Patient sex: M
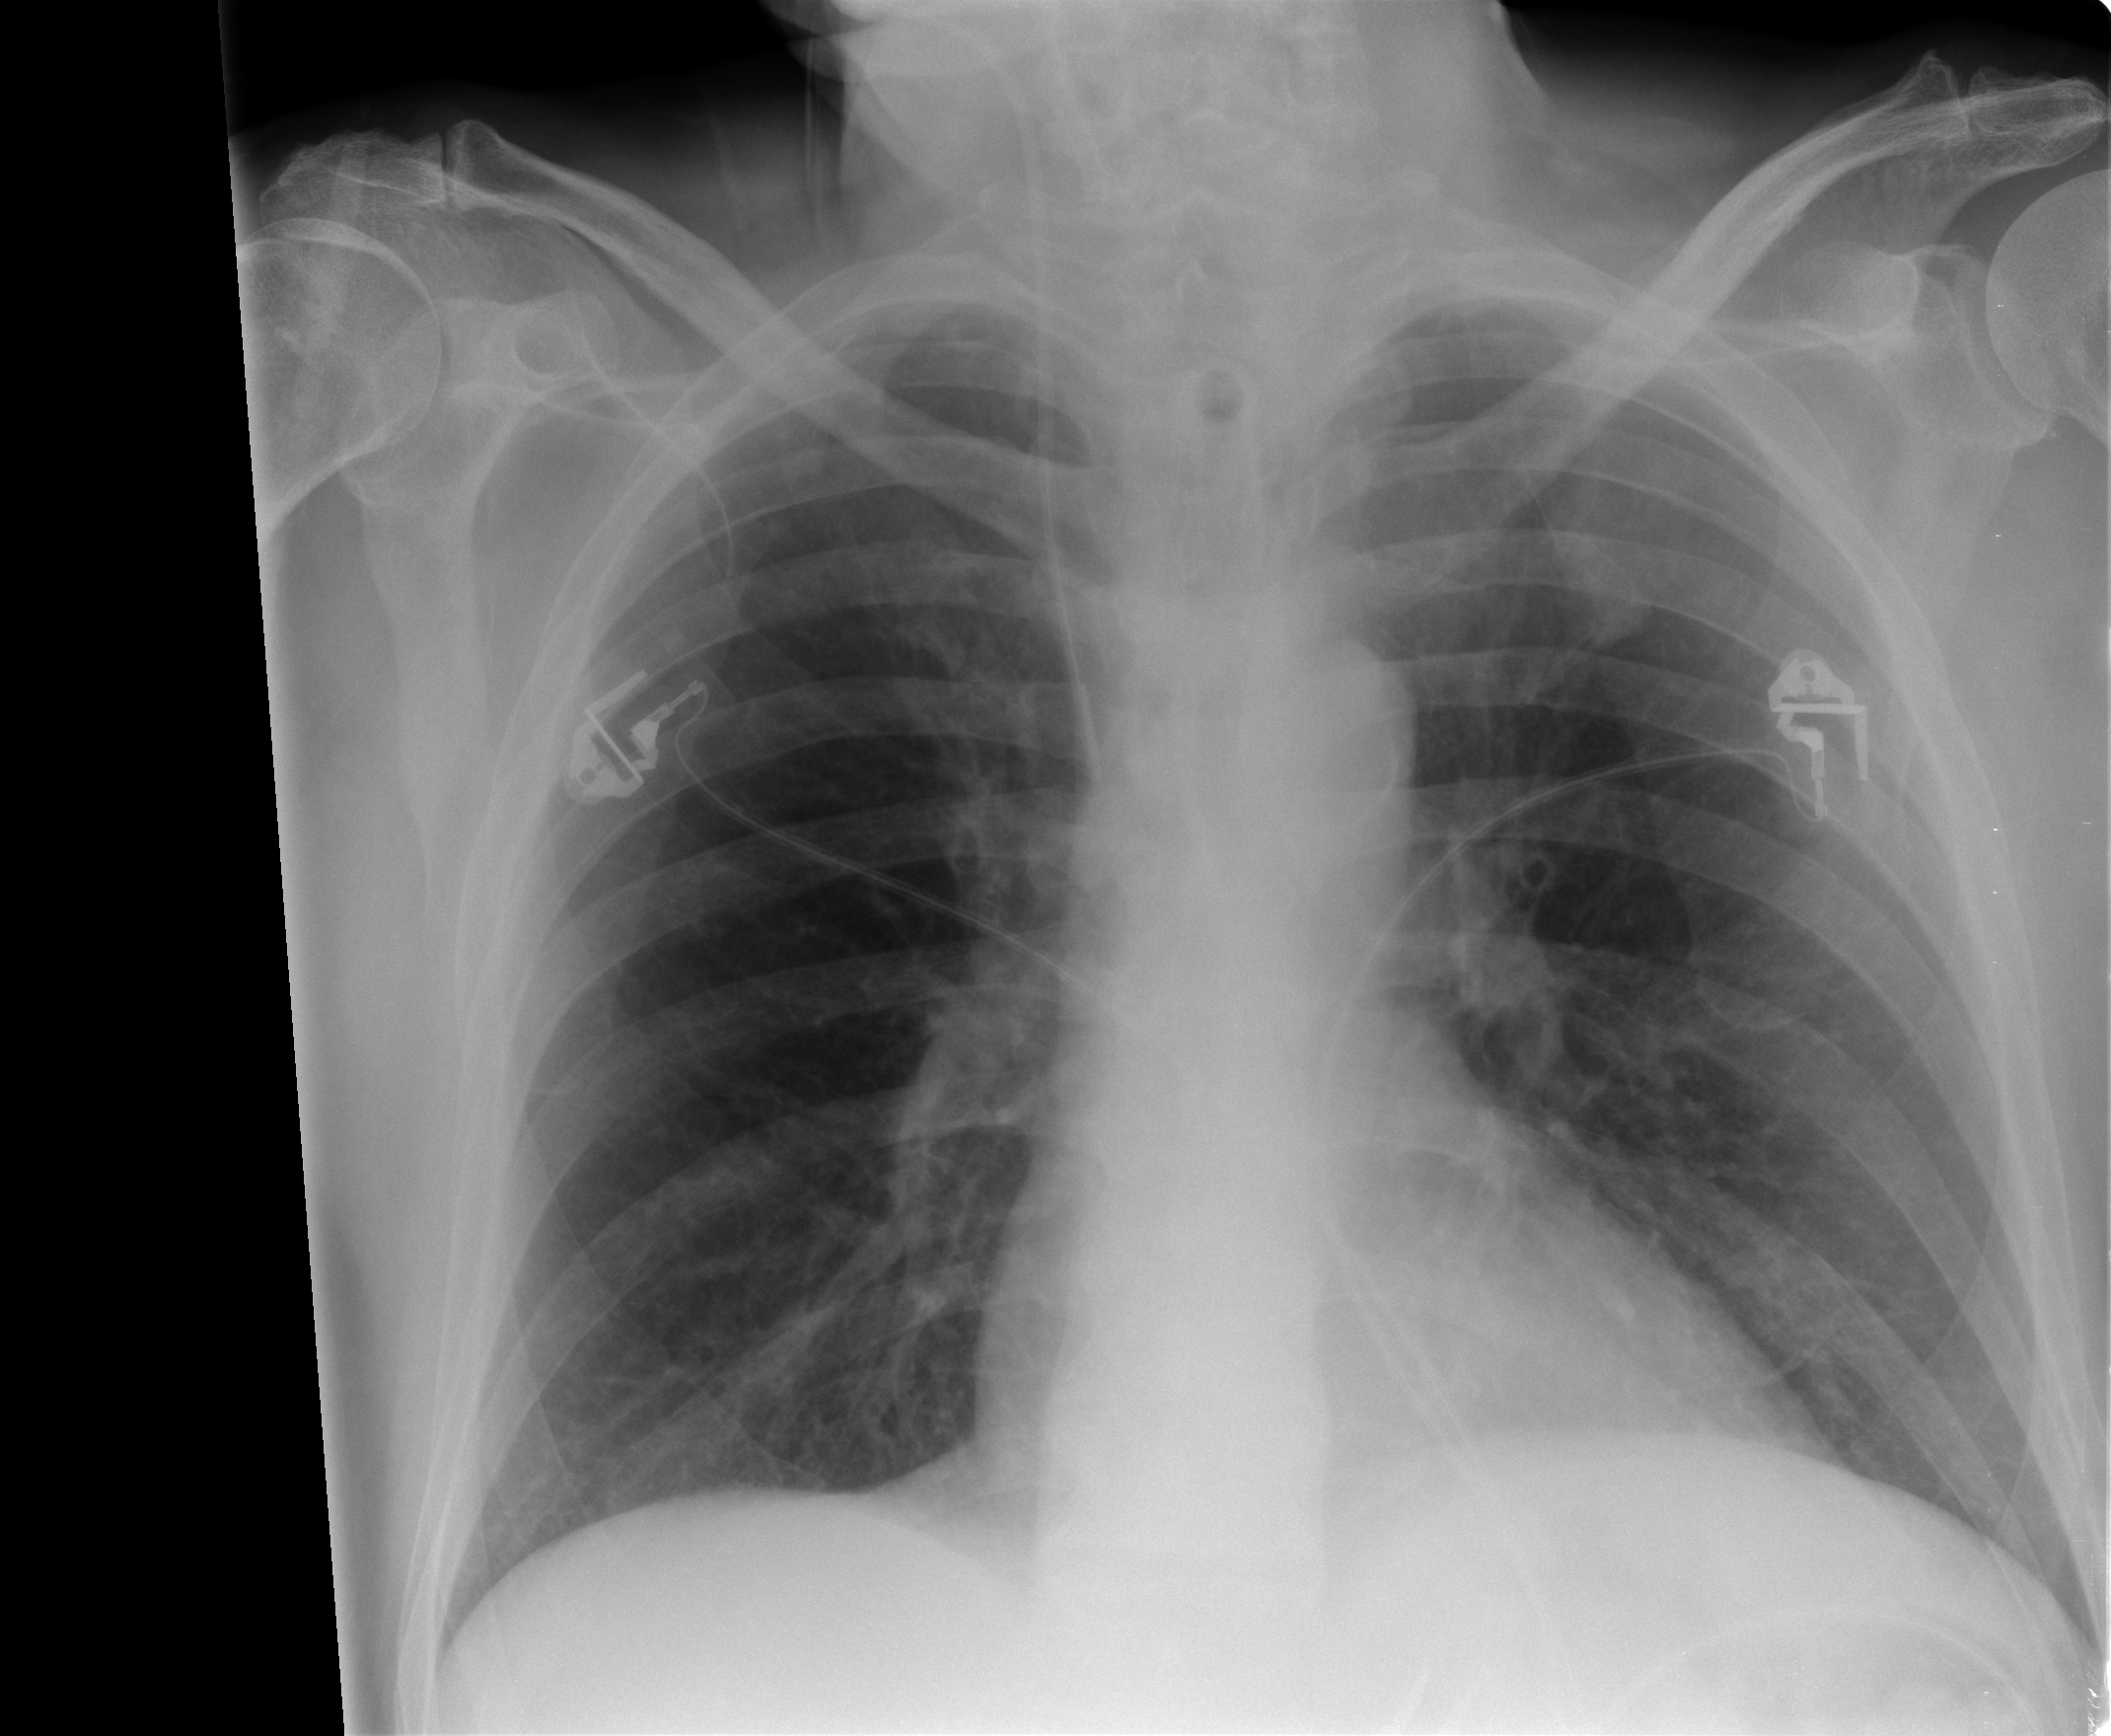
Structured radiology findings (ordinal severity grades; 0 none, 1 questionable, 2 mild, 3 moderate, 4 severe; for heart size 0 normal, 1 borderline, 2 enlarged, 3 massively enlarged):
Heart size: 1
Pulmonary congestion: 2
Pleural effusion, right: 0
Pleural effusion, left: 0
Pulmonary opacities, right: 0
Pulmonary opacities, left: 0
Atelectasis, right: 2
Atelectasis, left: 2